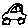
Label: car